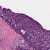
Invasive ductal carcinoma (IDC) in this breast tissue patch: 0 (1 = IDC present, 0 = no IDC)